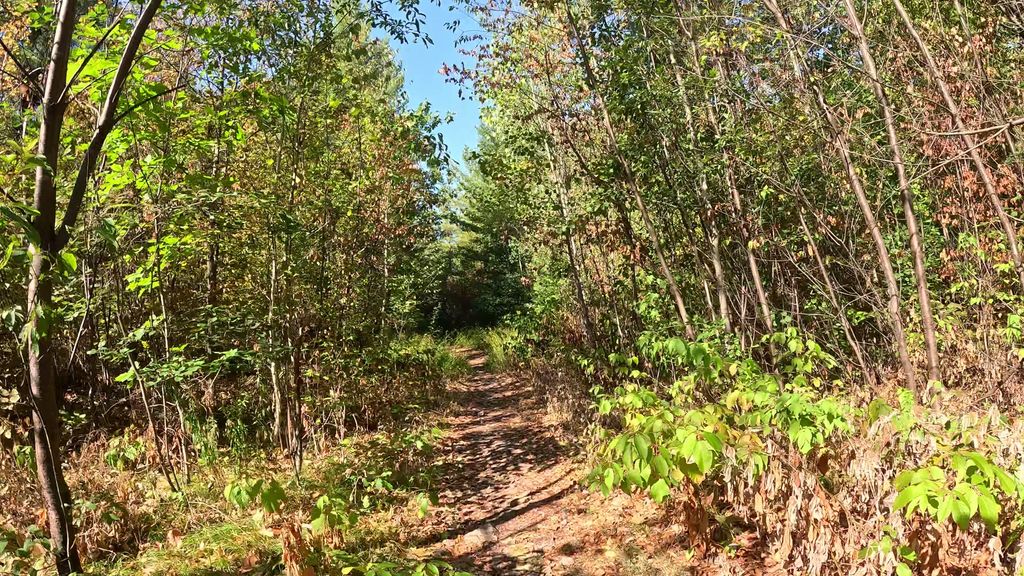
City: ottawa-gatineau